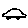
Label: car